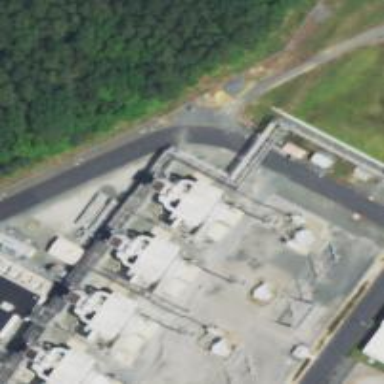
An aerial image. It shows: Gas turbine power generator.